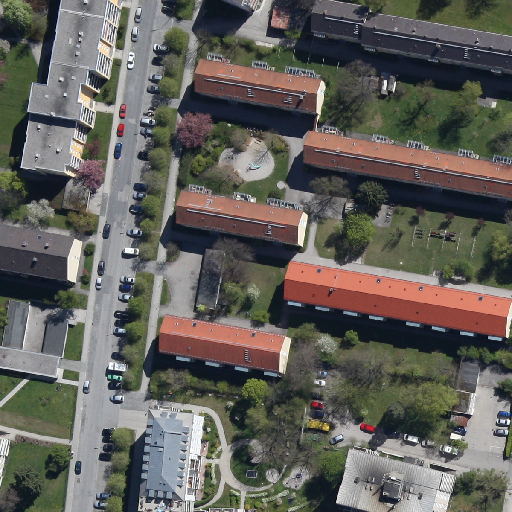
Referring expression: vehicle